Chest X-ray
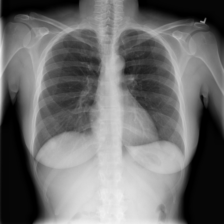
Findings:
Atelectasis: negative
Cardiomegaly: negative
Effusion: negative
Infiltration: negative
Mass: negative
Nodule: negative
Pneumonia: negative
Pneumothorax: negative
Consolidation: negative
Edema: negative
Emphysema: negative
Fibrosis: negative
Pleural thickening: negative
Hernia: negative